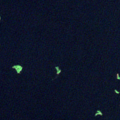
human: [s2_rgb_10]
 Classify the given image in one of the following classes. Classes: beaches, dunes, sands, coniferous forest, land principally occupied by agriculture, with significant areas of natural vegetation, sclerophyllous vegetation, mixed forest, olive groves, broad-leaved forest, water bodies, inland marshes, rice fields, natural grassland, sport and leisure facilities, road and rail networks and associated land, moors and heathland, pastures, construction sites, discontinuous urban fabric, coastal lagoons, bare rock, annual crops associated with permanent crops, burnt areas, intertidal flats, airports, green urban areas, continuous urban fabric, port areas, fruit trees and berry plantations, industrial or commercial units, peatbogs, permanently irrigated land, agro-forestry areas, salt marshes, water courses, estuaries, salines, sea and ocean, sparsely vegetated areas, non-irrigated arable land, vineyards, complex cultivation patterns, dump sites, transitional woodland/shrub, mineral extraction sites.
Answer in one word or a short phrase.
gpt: water bodies